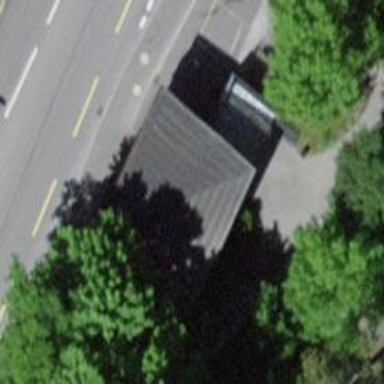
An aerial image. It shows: Museum.